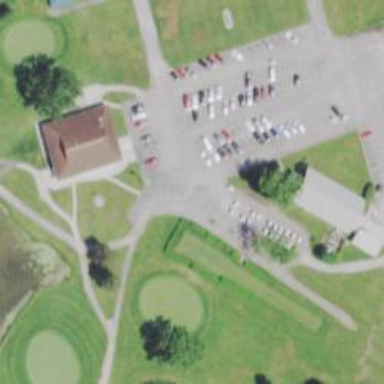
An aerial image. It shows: Pathway for golfing.